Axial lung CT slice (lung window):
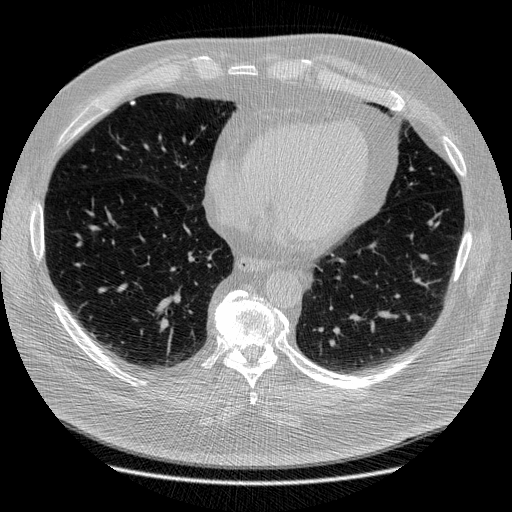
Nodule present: yes
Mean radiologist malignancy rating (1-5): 1.667